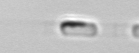
Label: Skeletonema